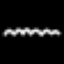
Label: squiggle